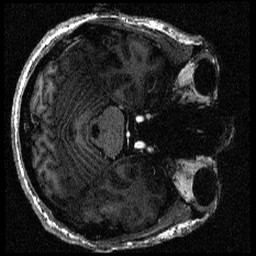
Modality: T1w
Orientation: axial
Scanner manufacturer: siemens
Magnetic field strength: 6.98 T
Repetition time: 2.5 s
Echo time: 0.00306 s